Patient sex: F
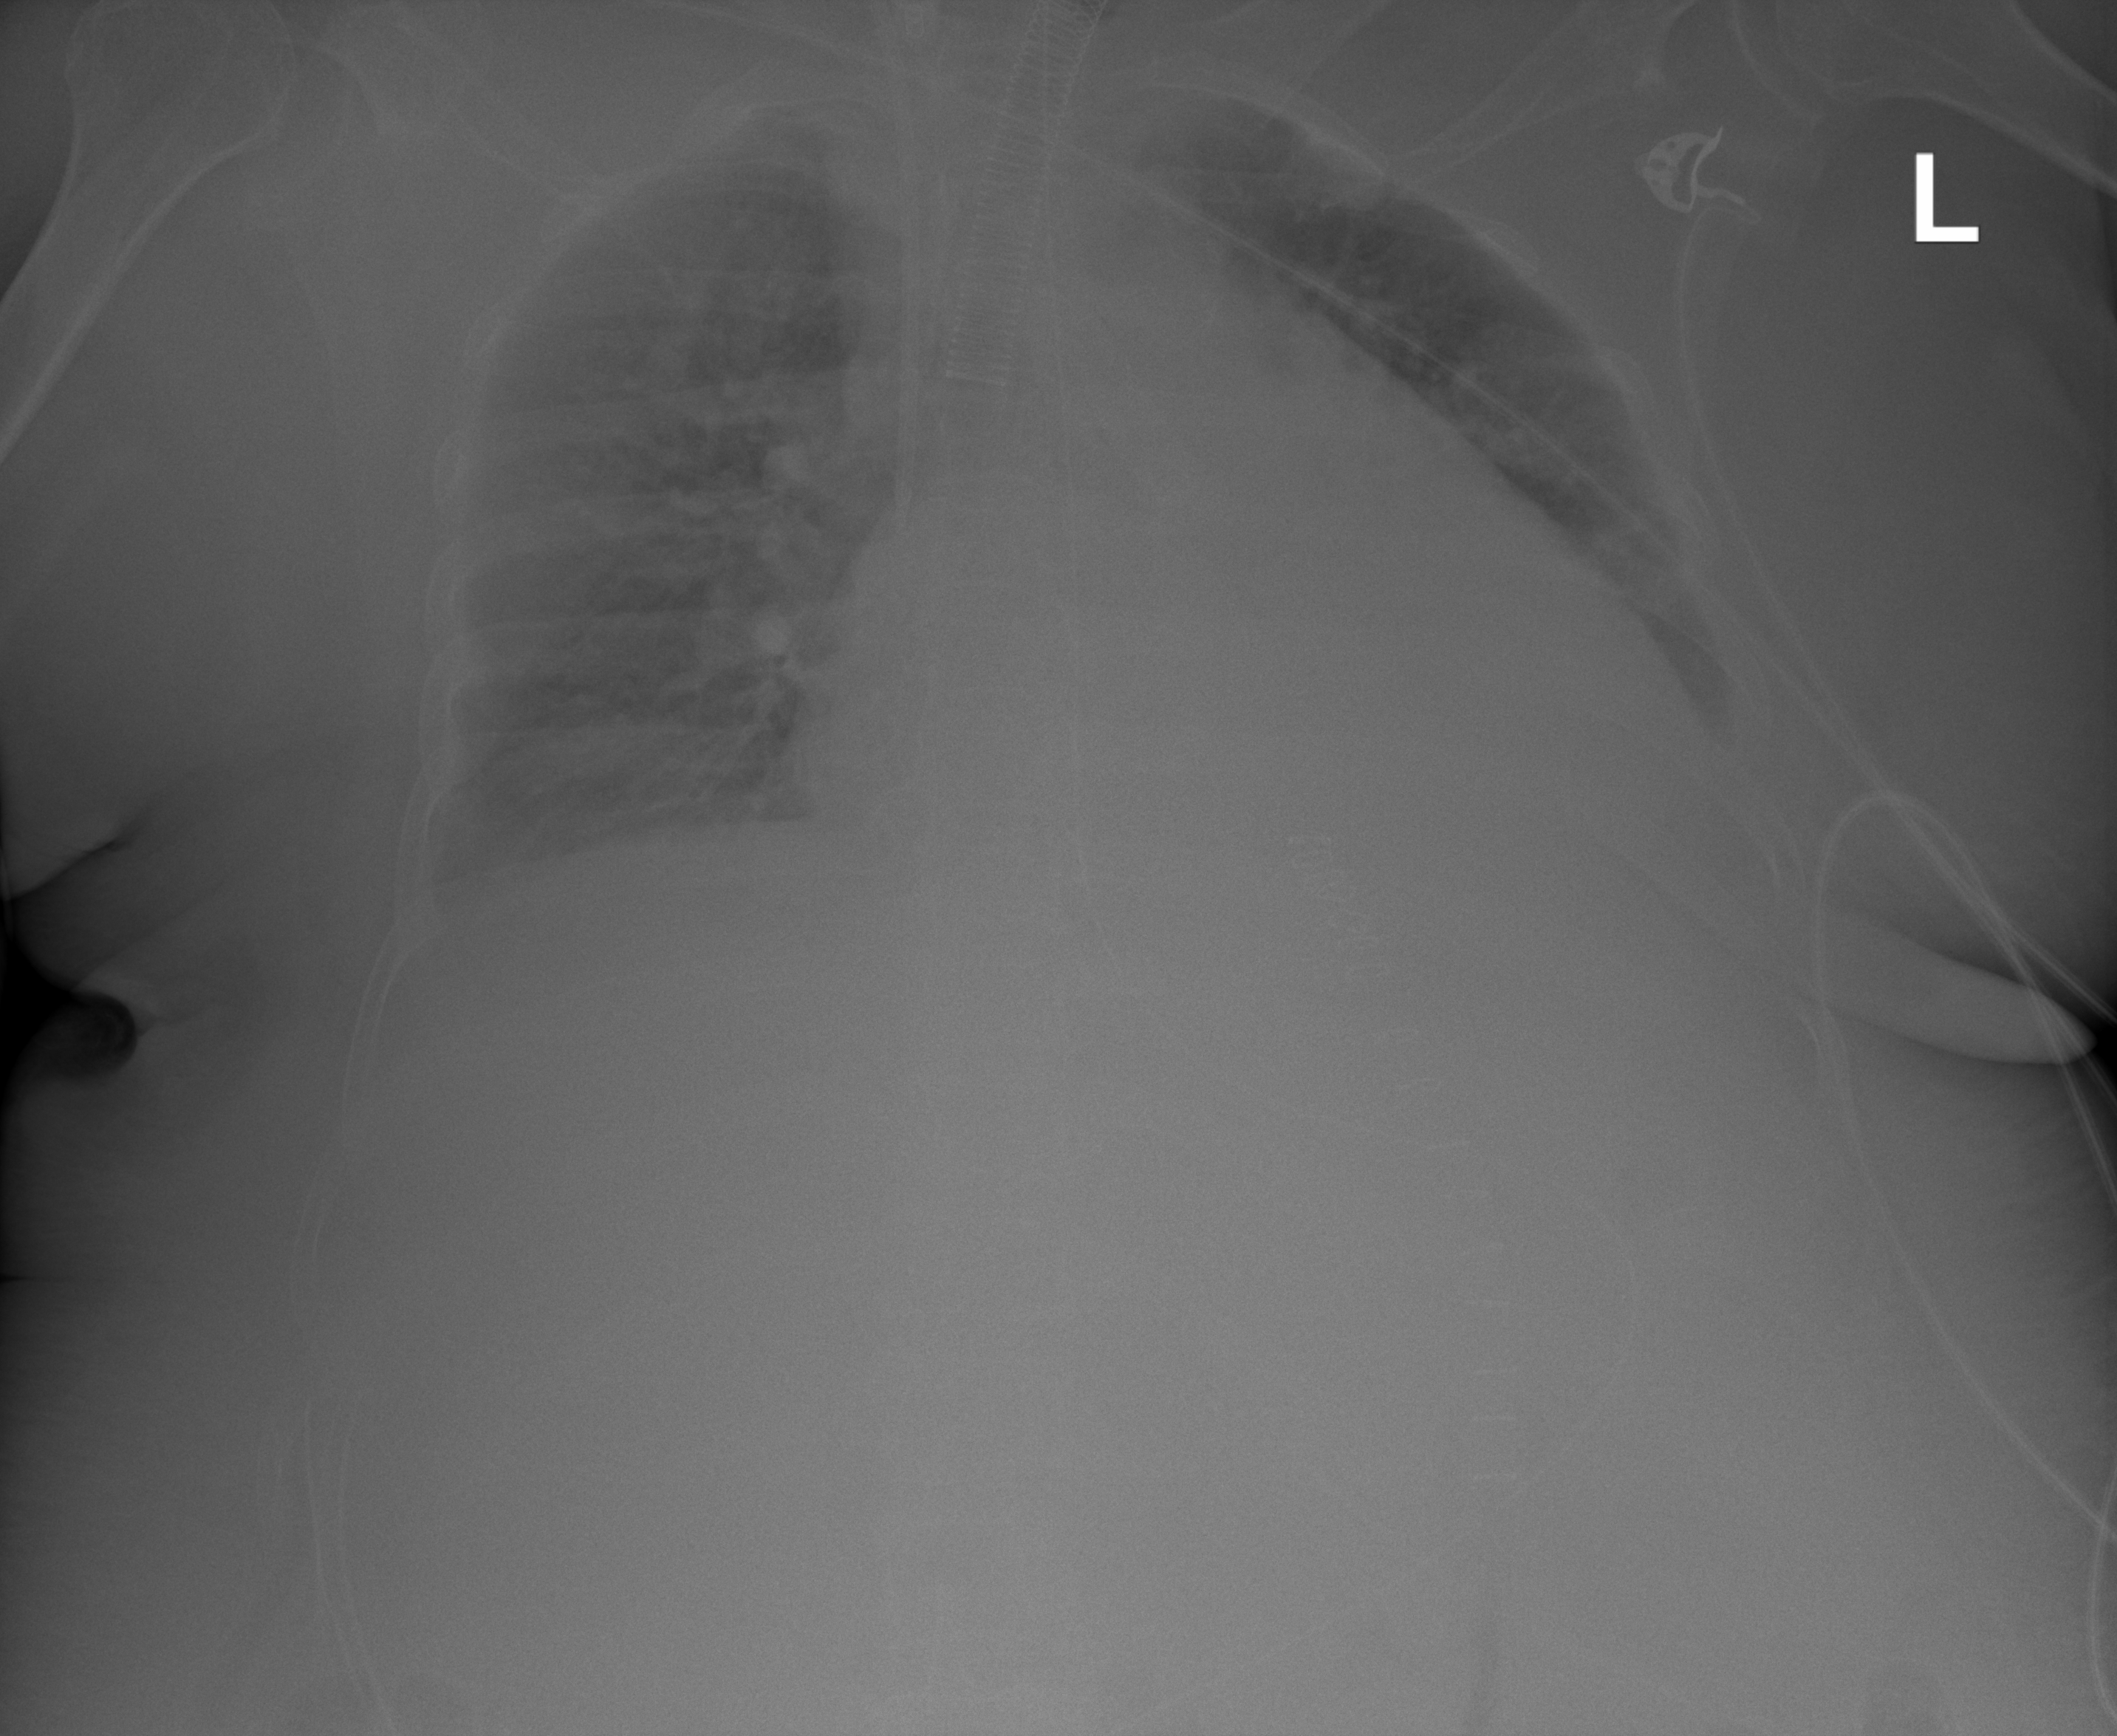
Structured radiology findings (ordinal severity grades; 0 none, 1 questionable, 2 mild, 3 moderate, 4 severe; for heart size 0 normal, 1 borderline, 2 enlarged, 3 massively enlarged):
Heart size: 3
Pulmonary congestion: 2
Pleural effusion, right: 2
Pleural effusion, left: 2
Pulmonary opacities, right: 2
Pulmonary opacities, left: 0
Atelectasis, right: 2
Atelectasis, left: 2